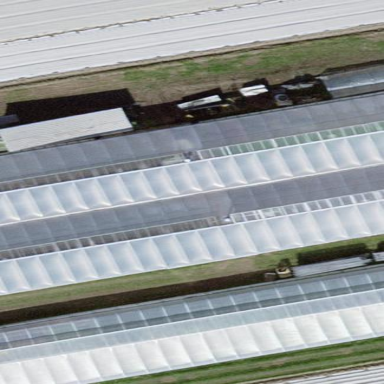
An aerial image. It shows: Greenhouse.